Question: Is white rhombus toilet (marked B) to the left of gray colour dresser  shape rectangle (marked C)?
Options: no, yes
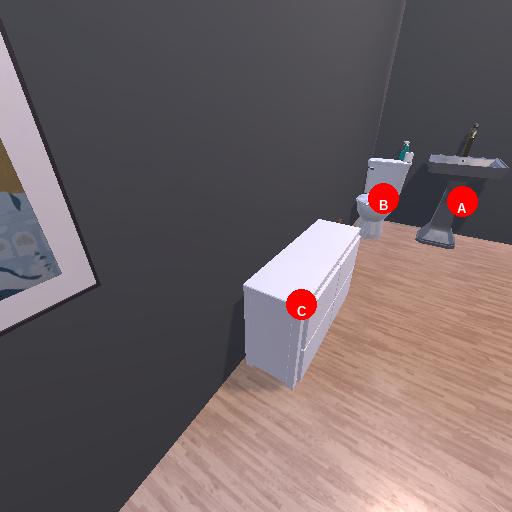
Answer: no